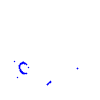
Particle: proton